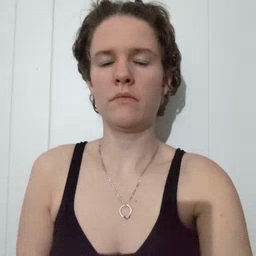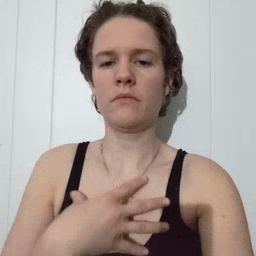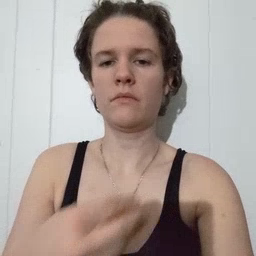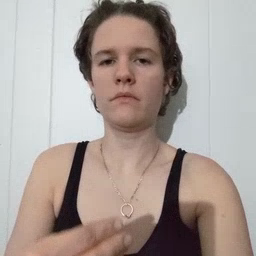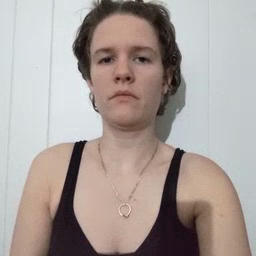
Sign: white